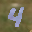
Label: 4